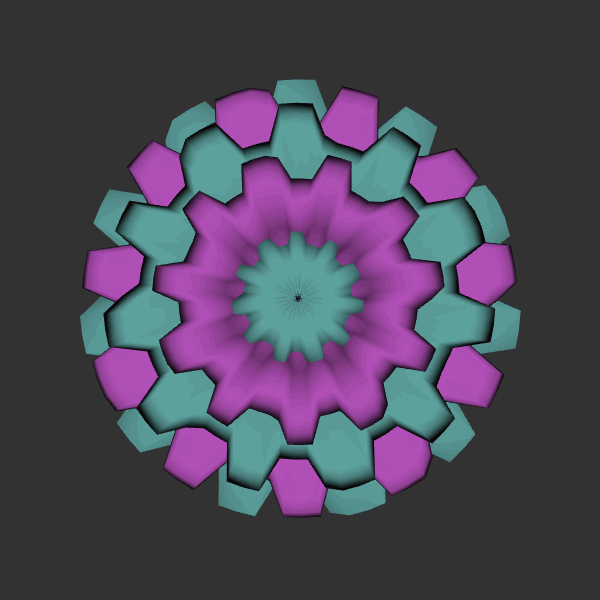
Background: dark